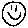
Label: smiley face